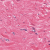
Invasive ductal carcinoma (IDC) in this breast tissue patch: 0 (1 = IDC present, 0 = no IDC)